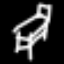
Label: bed